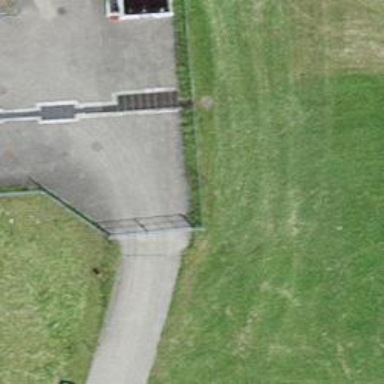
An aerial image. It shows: Gate.